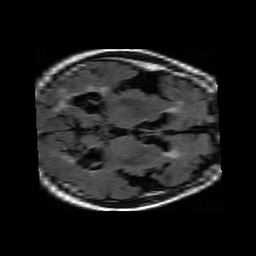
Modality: FLAIR
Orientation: axial
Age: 84
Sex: male
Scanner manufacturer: philips
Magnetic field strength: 1.5 T
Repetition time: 6 s
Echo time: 0.12 s